Question: Is there any way to achieve custom 'javax.swing.border.Border' as shown in image?

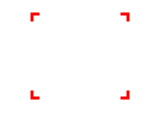
Answer: You simply need to extend <URL> method, here is one related example :
'''
import java.awt.*;
import java.awt.event.*;
import java.awt.geom.Line2D;
import java.awt.geom.Line2D.Double;
import javax.swing.*;
import javax.swing.border.AbstractBorder;
public class CustomMarginBorder
{
private JPanel contentPane;
private CustomBorder customBorder;
private void displayGUI()
{
JFrame frame = new JFrame("Custom Arrow Border Example");
frame.setDefaultCloseOperation(JFrame.DISPOSE_ON_CLOSE);
customBorder = new CustomBorder(Color.BLUE, 15);
contentPane = new JPanel();
contentPane.setBorder(customBorder);
frame.setContentPane(contentPane);
frame.setSize(300, 300);
frame.setLocationByPlatform(true);
frame.setVisible(true);
}
public static void main(String[] args)
{
Runnable runnable = new Runnable()
{
@Override
public void run()
{
new CustomMarginBorder().displayGUI();
}
};
EventQueue.invokeLater(runnable);
}
}
class CustomBorder extends AbstractBorder
{
private Color borderColour;
private int gap;
public CustomBorder(Color colour, int g)
{
borderColour = colour;
gap = g;
}
@Override
public void paintBorder(Component c, Graphics g, int x, int y
, int width
, int height)
{
super.paintBorder(c, g, x, y, width, height);
Graphics2D g2d = null;
if (g instanceof Graphics2D)
{
g2d = (Graphics2D) g;
g2d.setColor(borderColour);
//Left Border
g2d.draw(new Line2D.Double((double)x + 10, (double)y + 10
, (double)x + 10, (double)y + 20));
g2d.draw(new Line2D.Double( (double)x + 10, (double)y + 10
, (double)x + 20, (double)y + 10));
// Right Border
g2d.draw(new Line2D.Double( (double)width - 10, (double)y + 10
, (double)width - 10, (double)y + 20));
g2d.draw(new Line2D.Double( (double)width - 10, (double)y + 10
, (double)width - 20, (double)y + 10));
// Lower Left Border
g2d.draw(new Line2D.Double( (double)x + 10, (double)height - 10
, (double)x + 20, (double)height - 10));
g2d.draw(new Line2D.Double( (double)x + 10, (double)height - 10
, (double)x + 10, (double)height - 20));
// Lower Right Border
g2d.draw(new Line2D.Double( (double)width - 10, (double)height - 10
, (double)width - 20, (double)height - 10));
g2d.draw(new Line2D.Double( (double)width - 10, (double)height - 10
, (double)width - 10, (double)height - 20));
}
}
@Override
public Insets getBorderInsets(Component c)
{
return (getBorderInsets(c, new Insets(gap, gap, gap, gap)));
}
@Override
public Insets getBorderInsets(Component c, Insets insets)
{
insets.left = insets.top = insets.right = insets.bottom = gap;
return insets;
}
@Override
public boolean isBorderOpaque()
{
return true;
}
}
'''
For
'''
class CustomBorder extends AbstractBorder
{
private Color borderColour;
private int gap;
private double rectWidth;
private double rectHeight;
public CustomBorder(Color colour, int g, double w, double h)
{
borderColour = colour;
gap = g;
rectWidth = w;
rectHeight = h;
}
@Override
public void paintBorder(Component c, Graphics g, int x, int y
, int width
, int height)
{
super.paintBorder(c, g, x, y, width, height);
Graphics2D g2d = null;
if (g instanceof Graphics2D)
{
g2d = (Graphics2D) g;
g2d.setColor(borderColour);
//Left Border
g2d.fill(new Rectangle2D.Double(
(double)x + gap
, (double)y + gap
, rectWidth, rectHeight));
g2d.fill(new Rectangle2D.Double(
(double)x + gap
, (double)y + gap + rectHeight
, rectHeight, rectWidth));
// Right Border
g2d.fill(new Rectangle2D.Double(
(double)width - gap - rectWidth
, (double)y + gap
, rectWidth, rectHeight));
g2d.fill(new Rectangle2D.Double(
(double)width - gap - rectHeight
, (double)y + gap + rectHeight
, rectHeight, rectWidth));
// Lower Left Border
g2d.fill(new Rectangle2D.Double(
(double)x + gap
, (double)height - gap - rectWidth
, rectHeight, rectWidth));
g2d.fill(new Rectangle2D.Double(
(double)x + gap
, (double)height - gap
, rectWidth, rectHeight));
// Lower Right Border
g2d.fill(new Rectangle2D.Double(
(double)width - gap - rectHeight
, (double)height - gap - rectWidth
, rectHeight, rectWidth));
g2d.fill(new Rectangle2D.Double(
(double)width - gap - rectWidth
, (double)height - gap
, rectWidth, rectHeight));
}
}
@Override
public Insets getBorderInsets(Component c)
{
return (getBorderInsets(c, new Insets(gap, gap, gap, gap)));
}
@Override
public Insets getBorderInsets(Component c, Insets insets)
{
insets.left = insets.top = insets.right = insets.bottom = gap;
return insets;
}
@Override
public boolean isBorderOpaque()
{
return true;
}
}
'''
## OUTPUT :
## Border with thin and thick line

For